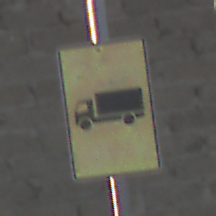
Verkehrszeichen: KFZZulaessigeGesamtmasse3Komma5TOhnePfeilsymbol
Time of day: SunriseSunset
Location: Outdoor (Nature)
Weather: PartlyCloudy
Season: NotSpecified
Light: Natural